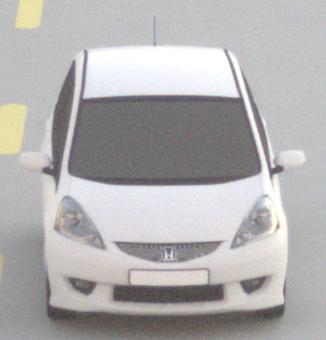
Make: Honda
Model: Jazz 1.2
Detailed model: Jazz (III) (11/08 - 04/11)
Model produced from: 2008/11
Model produced until: 2010/10
Doors: 5
Color: white
Road condition: dry road
Daytime: sunrise or sunset
Contrast: low contrast